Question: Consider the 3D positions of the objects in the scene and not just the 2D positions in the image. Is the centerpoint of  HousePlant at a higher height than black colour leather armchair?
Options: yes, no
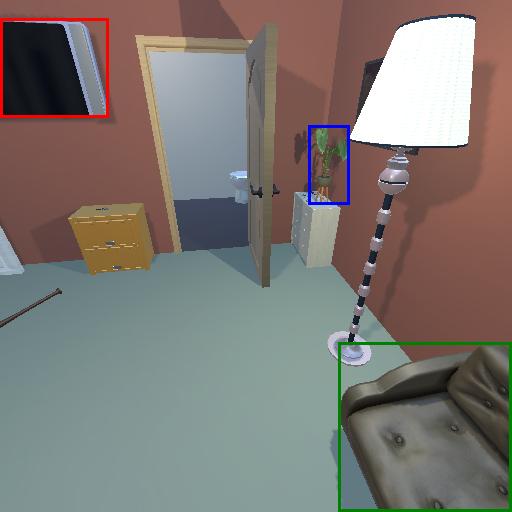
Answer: yes